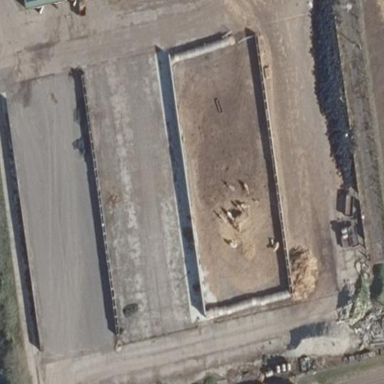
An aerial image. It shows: Bunker silo.